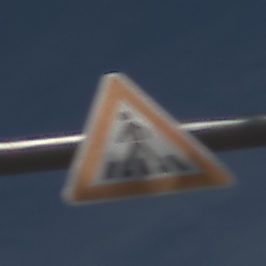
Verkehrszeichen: FussgaengerueberwegRechts
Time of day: Midday
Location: Outdoor (Suburban)
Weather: PartlyCloudy
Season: NotSpecified
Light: Natural